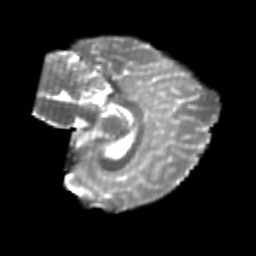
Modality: T2w
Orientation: sagittal
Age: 21
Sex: female
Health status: healthy
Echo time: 0.074 s